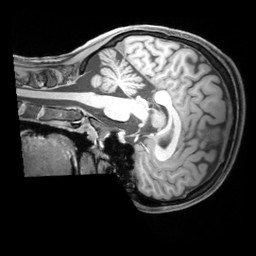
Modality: T1w
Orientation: sagittal
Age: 23
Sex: female
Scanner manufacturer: siemens
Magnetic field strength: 3 T
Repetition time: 1.97 s
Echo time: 0.00206 s